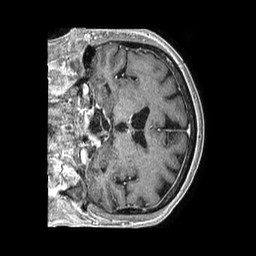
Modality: T1w
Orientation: coronal
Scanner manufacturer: philips
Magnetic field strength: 1.5 T
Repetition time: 0.007604 s
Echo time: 0.003467 s